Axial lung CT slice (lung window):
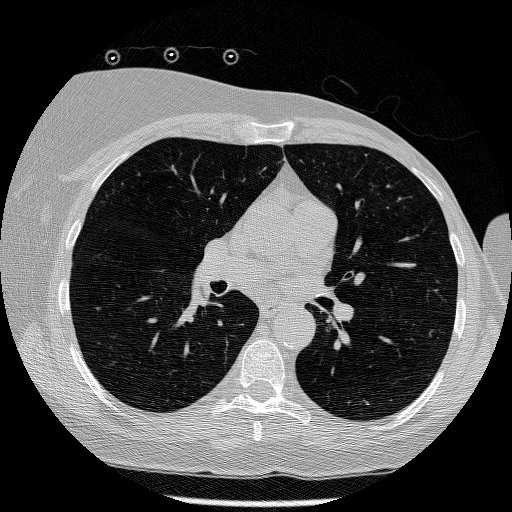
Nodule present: no